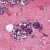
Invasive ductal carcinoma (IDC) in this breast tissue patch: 1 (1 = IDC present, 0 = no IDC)